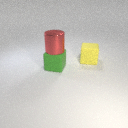
large green rubber cube below large red metal cylinder